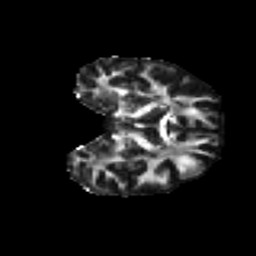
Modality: FA
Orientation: coronal
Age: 52
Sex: female
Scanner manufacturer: ge
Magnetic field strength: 3 T
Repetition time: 7.8 s
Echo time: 0.0606 s